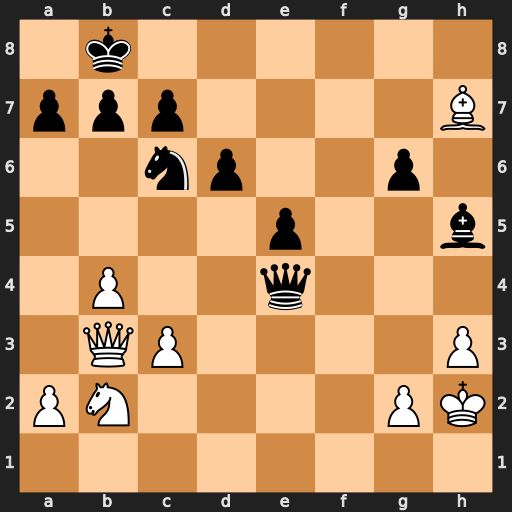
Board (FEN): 1k6/ppp4B/2np2p1/4p2b/1P2q3/1QP4P/PN4PK/8
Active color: w
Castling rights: -
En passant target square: -
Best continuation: Qg8+ Nd8 Qxd8#